Question: I want to make this template with html tables,

This is my html code
'''
<table>
<tr>
<td>data</td>
<td>data</td>
<td>data</td>
<td>data</td>
<td>data</td>
<td>data</td>
<td>
<table>
<tr>
<td>data</td>
<td>data</td>
</tr>
</table>
</td>
<td>
<table>
<tr>
<td>data</td>
<td>data</td>
</tr>
</table>
</td>
<td>data</td>
</tr>
</table>
'''
But it is not giving me the right format like the image above. How can i do it with table?
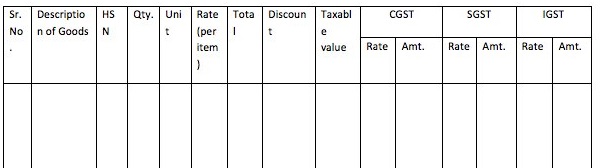
Answer: For the template as per the reference, you need to use this code
'''
table { border: 1px solid #000; border-collapse: collapse; }
table th { padding: 5px 10px; border: 1px solid #000; }
table td { padding: 5px 10px; border-left: 1px solid #000; border-right: 1px solid #000; }
'''
'''
<table cellspacing="0" cellpadding="0" border="0">
<tr>
<th rowspan="2">Sr. No.</th>
<th rowspan="2">Description of Goods</th>
<th rowspan="2">HSN</th>
<th rowspan="2">Qty.</th>
<th rowspan="2">Unit</th>
<th rowspan="2">Rate (per item)</th>
<th rowspan="2">Total</th>
<th rowspan="2">Discount</th>
<th rowspan="2">Taxable Value</th>
<th colspan="2" align="center">CGST</th>
<th colspan="2" align="center">SGST</th>
<th colspan="2" align="center">IGST</th>
</tr>
<tr>
<th>Rate</th>
<th>Amt.</th>
<th>Rate</th>
<th>Amt.</th>
<th>Rate</th>
<th>Amt.</th>
</tr>
<tr>
<td>&nbsp;</td>
<td>&nbsp;</td>
<td>&nbsp;</td>
<td>&nbsp;</td>
<td>&nbsp;</td>
<td>&nbsp;</td>
<td>&nbsp;</td>
<td>&nbsp;</td>
<td>&nbsp;</td>
<td>&nbsp;</td>
<td>&nbsp;</td>
<td>&nbsp;</td>
<td>&nbsp;</td>
<td>&nbsp;</td>
<td>&nbsp;</td>
</tr>
<tr>
<td>&nbsp;</td>
<td>&nbsp;</td>
<td>&nbsp;</td>
<td>&nbsp;</td>
<td>&nbsp;</td>
<td>&nbsp;</td>
<td>&nbsp;</td>
<td>&nbsp;</td>
<td>&nbsp;</td>
<td>&nbsp;</td>
<td>&nbsp;</td>
<td>&nbsp;</td>
<td>&nbsp;</td>
<td>&nbsp;</td>
<td>&nbsp;</td>
</tr>
</table>
'''